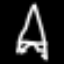
Label: The Eiffel Tower